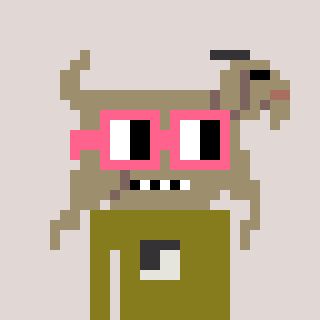
a pixel art character with square pink glasses, a goat-shaped head and a gunk-colored body on a warm background